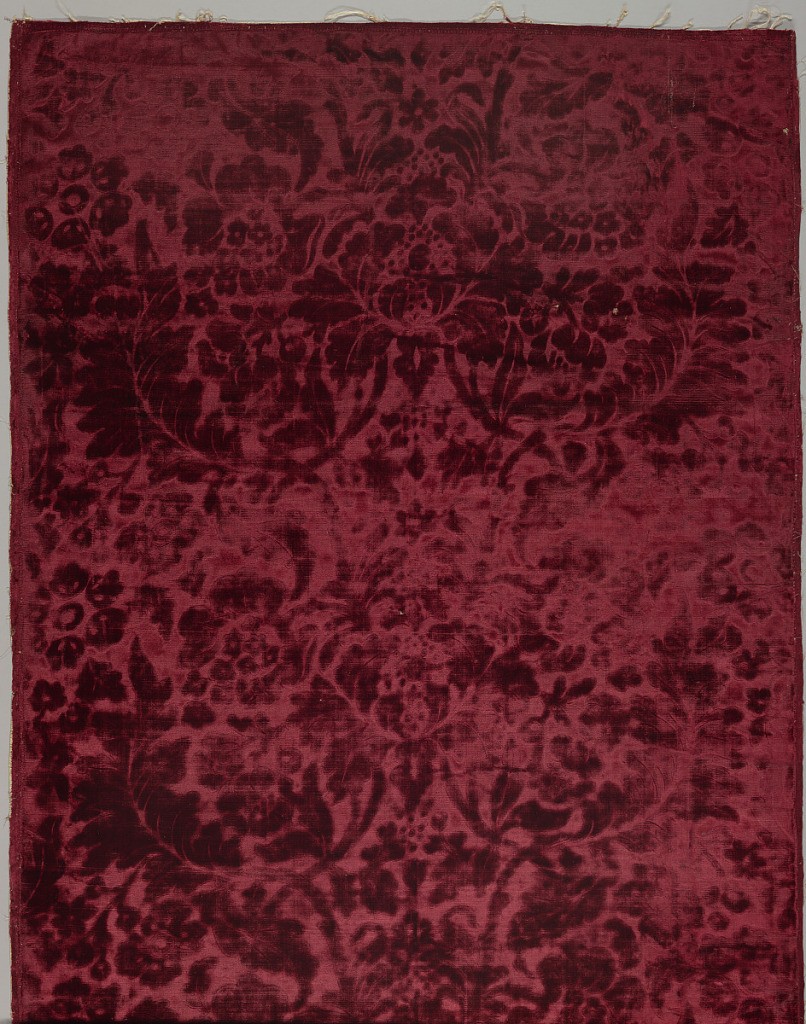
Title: Fragment
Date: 19th century
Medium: silk Technique: embossed cut velvet
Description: Rectangle of so-called frappe velvet in deep ruby with naturalistic design of flowers closely surrounded by plumelike leafage, rising slightly above pressed ground. Selvages appear to have been cutt off. Lined and edged with galloon.